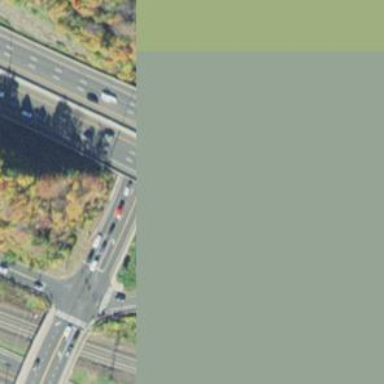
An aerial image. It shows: Motorway bridge.